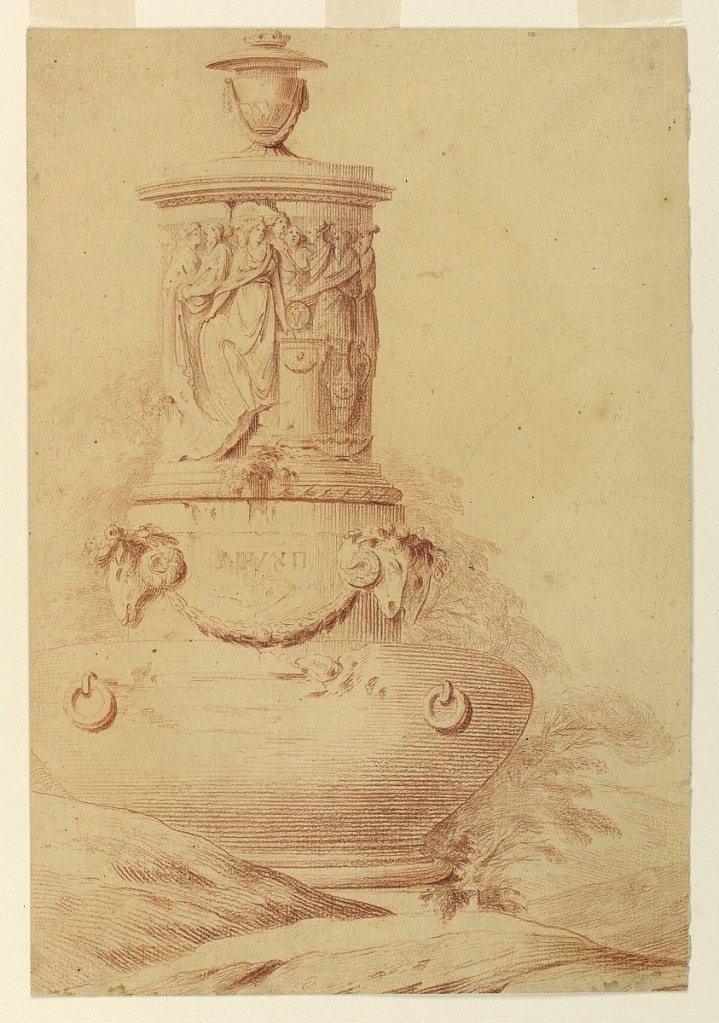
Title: Drawing
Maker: Jacques Dumont, French, 1701 – 1781
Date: ca. 1760
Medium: Red crayon. Light brown paper.
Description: Vertical rectangle. Over a sarcophagus bowl rises a pedestal with an obliterated fantastical inscription and with ram heads supporting festoons. A high base with the representation of a sacrifice carries the cinerary urn. Mountainous country.